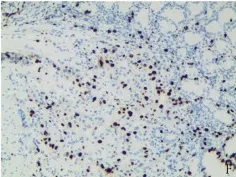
Pathological findings. HE, and . Ki-67 (20.
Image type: pathology (immunostaining)